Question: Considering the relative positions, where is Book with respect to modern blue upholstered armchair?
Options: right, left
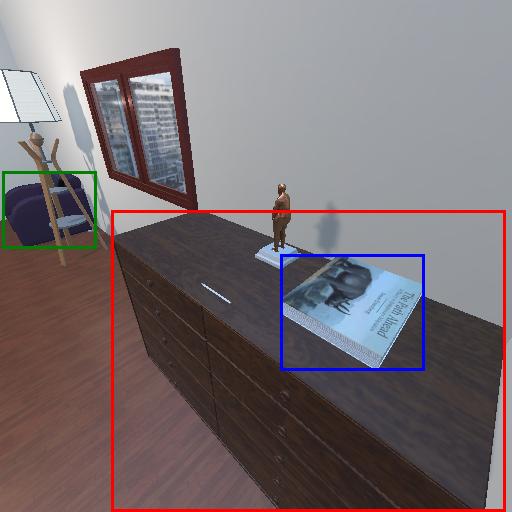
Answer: right